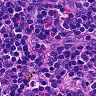
Metastatic tissue present: no